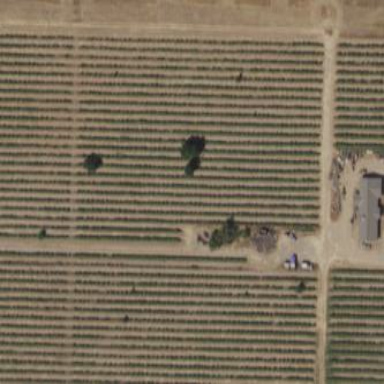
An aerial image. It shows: Beautiful vineyard in the countryside.